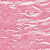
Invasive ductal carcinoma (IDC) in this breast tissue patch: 0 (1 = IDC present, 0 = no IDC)